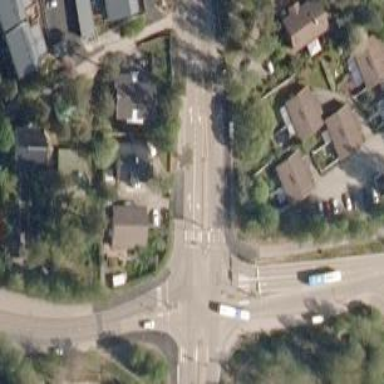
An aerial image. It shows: Asphalt cycleway.